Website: macys
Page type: gifting
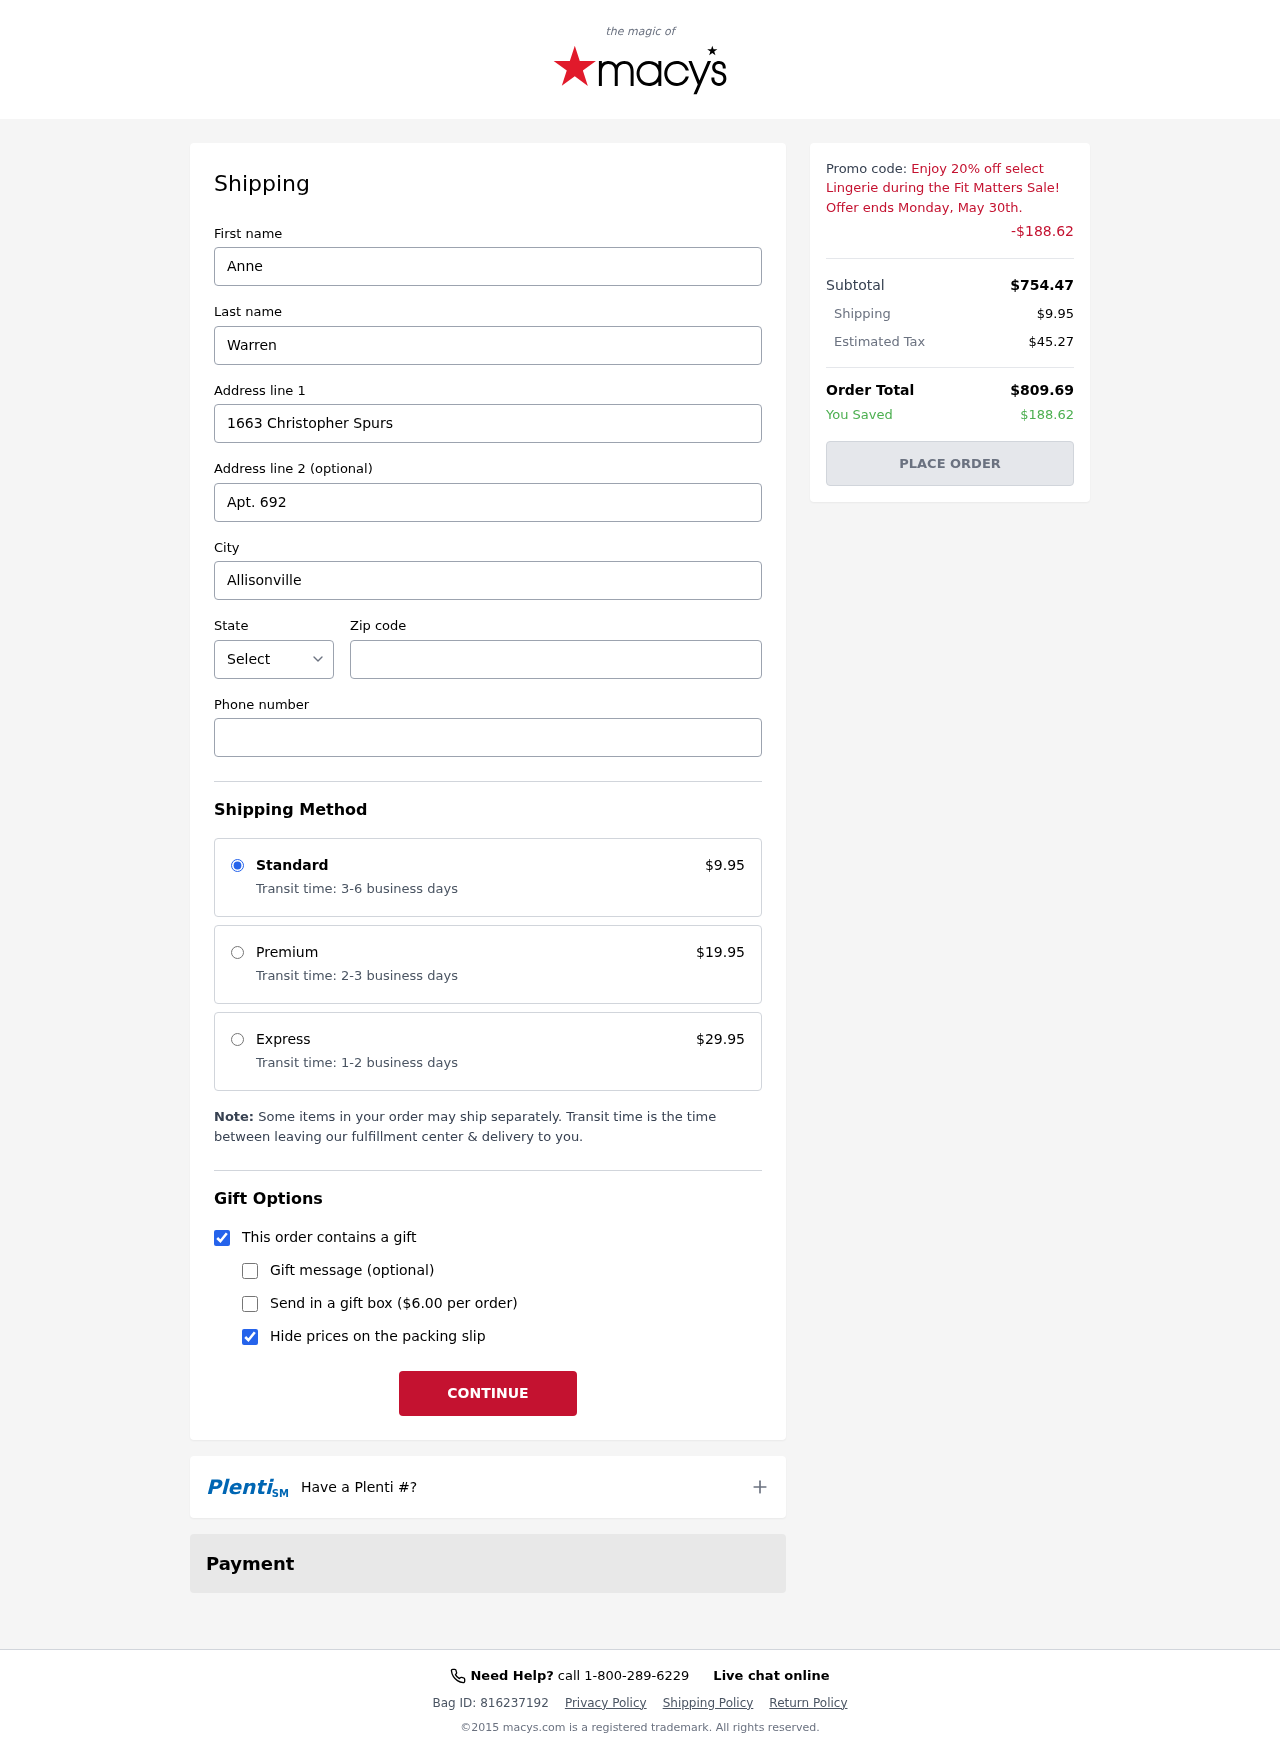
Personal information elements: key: PII_CITY
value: Allisonville
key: PII_FIRSTNAME
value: Anne
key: PII_LASTNAME
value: Warren
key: PII_PHONE
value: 4149141127
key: PII_POSTCODE
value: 43267
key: PII_STATE_ABBR
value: FL
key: PII_STREET
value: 1663 Christopher Spurs
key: PII_STREET2
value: Apt. 692
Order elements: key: ORDER_SHIPPING_COST
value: $9.95
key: ORDER_DISCOUNT
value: -$188.62
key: ORDER_SUBTOTAL
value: $754.47
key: ORDER_TAX
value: $45.27
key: ORDER_TOTAL
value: $809.69
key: ORDER_SAVINGS
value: $188.62